高三 · 解析几何
椭圆 $\frac{x^{2}}{4}+\frac{y^{2}}{a^{2}}=1$ 与双曲线 $\frac{x^{2}}{a}-\frac{y^{2}}{2}=1$ 有相同的焦点, 则 $a$ 的值为 ( )
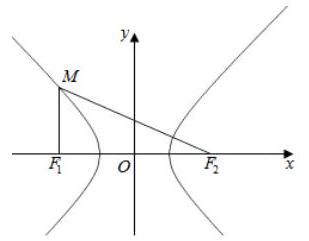
A. 1
B. $\sqrt{2}$
C. 2
D. 3
答案: A
解析: 因为粗圆 $\frac{x^{2}}{4}+\frac{y^{2}}{a^{2}}=1$ 与双曲线 $\frac{x^{2}}{a}-\frac{y^{2}}{2}=1$ 有相同的焦点, 所以 $a>0$, 且椭圆的焦点应该在 $x$ 轴上, 所以 $4-a^{2}=a+2$, 所以 $a=-2$, 或 $a=1$, 因为 $a>0$, 所以 $a=1$.